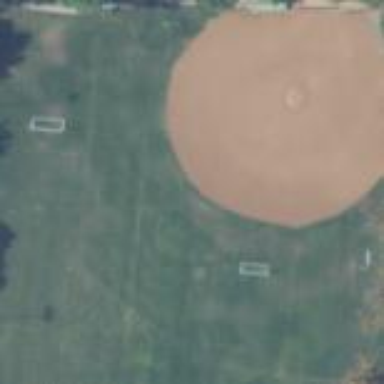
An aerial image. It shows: Baseball pitch for leisure land.